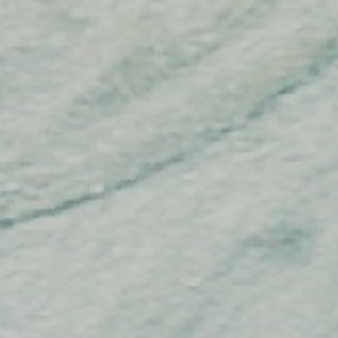
Label: other